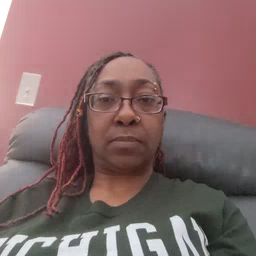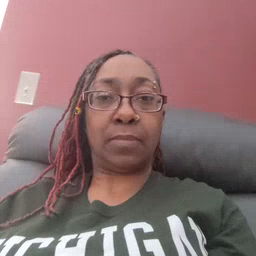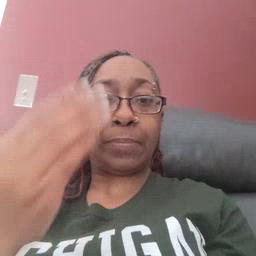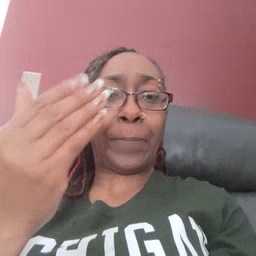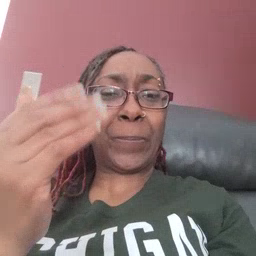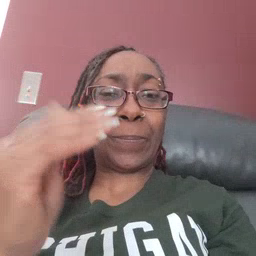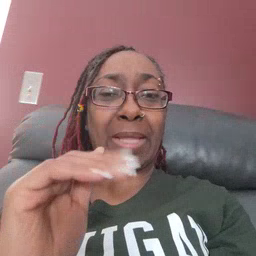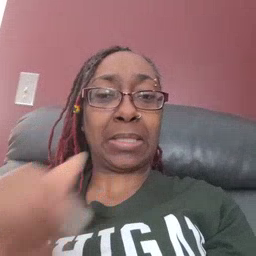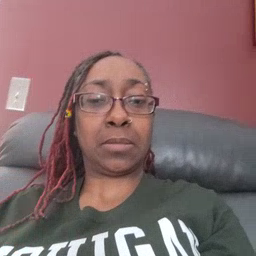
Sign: mitten